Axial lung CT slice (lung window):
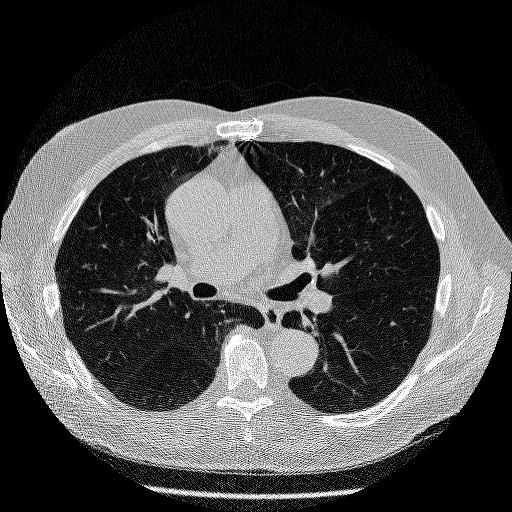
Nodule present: no